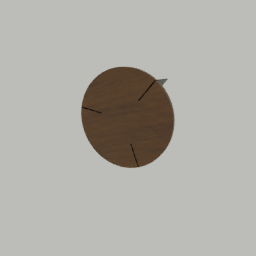
Label: furniture